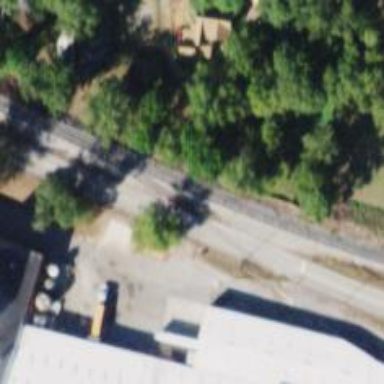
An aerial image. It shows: Level crossing along the railway.